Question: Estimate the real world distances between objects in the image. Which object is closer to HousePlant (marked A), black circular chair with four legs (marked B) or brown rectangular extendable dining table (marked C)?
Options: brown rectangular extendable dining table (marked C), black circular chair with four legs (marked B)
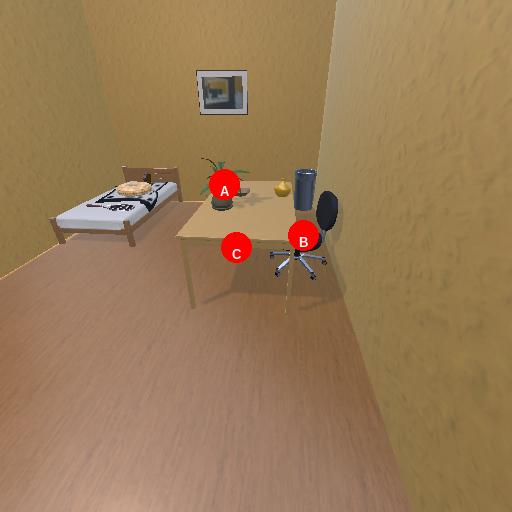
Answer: brown rectangular extendable dining table (marked C)